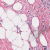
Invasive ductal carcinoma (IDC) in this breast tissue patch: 0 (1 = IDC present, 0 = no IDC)